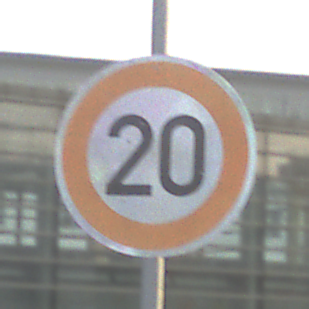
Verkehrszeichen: Geschwindigkeit20
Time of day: SunriseSunset
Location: Outdoor (Urban)
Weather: PartlyCloudy
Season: NotSpecified
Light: Natural